Field crop: maize
Growth stage: 2
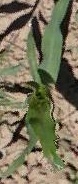
Species: maize